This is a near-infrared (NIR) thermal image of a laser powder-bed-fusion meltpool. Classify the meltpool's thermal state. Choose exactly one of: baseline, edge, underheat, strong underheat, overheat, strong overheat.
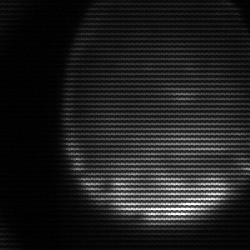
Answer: edge